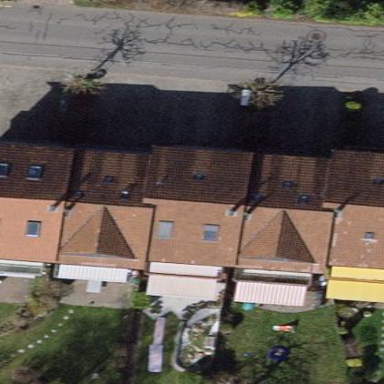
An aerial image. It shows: Terrace-style building with gabled roof.